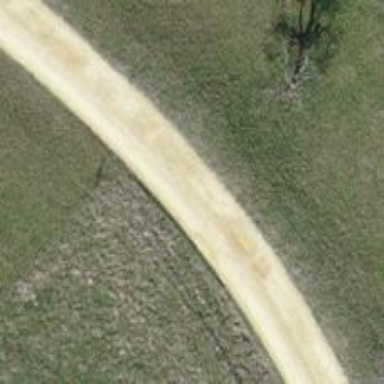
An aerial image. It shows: Track with compacted grade2 surface.